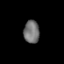
Tissue: prostate
Cell type: T cells
Senescence score: 0.7834
Nuclear area (px): 348
Mean DAPI intensity: 114.833